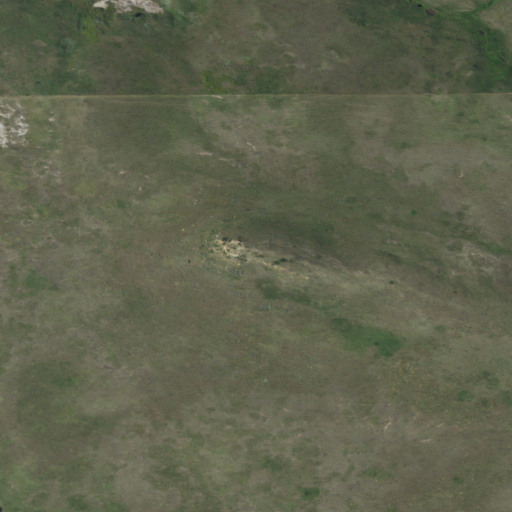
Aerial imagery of mountain in South Dakota named Skull Butte containing only grassland